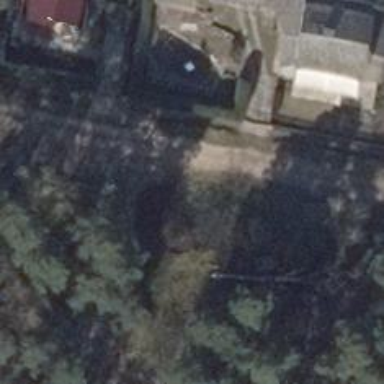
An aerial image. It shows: Residential road with dirt surface.